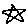
Label: star